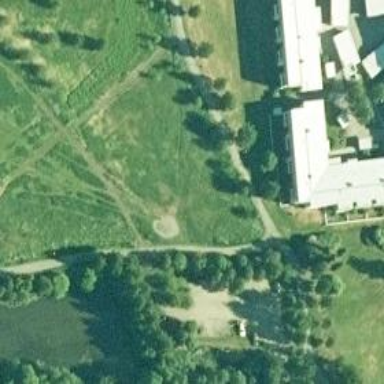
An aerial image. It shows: Disc golf tee area.